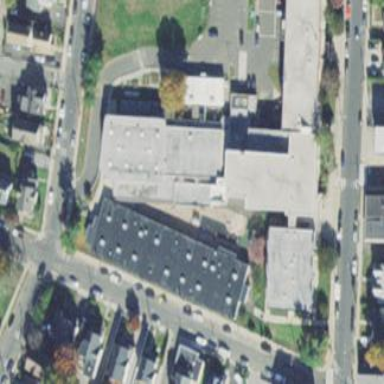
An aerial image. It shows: School.